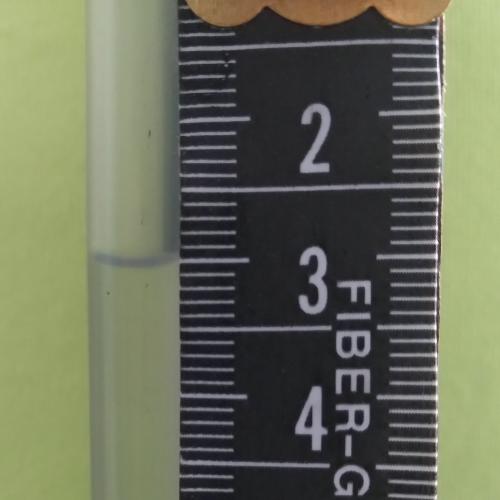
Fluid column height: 3.0 cm